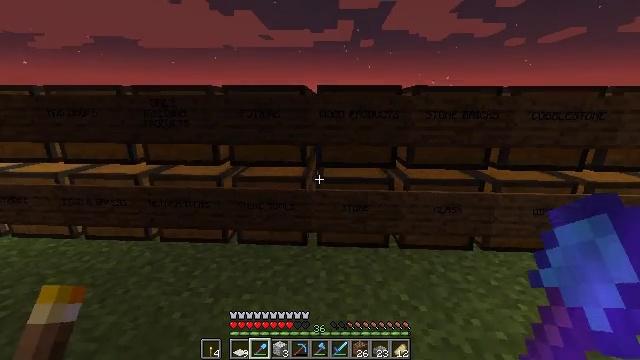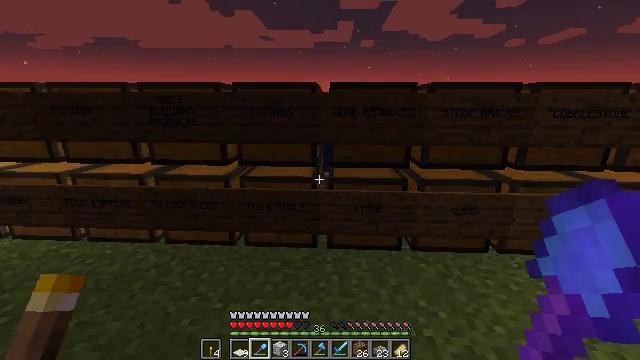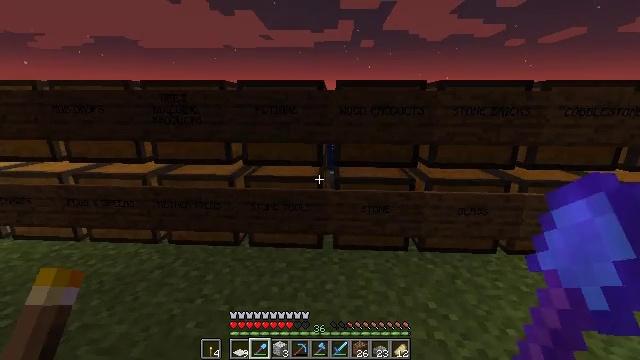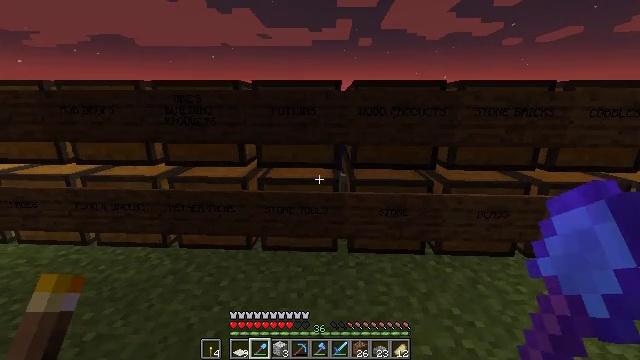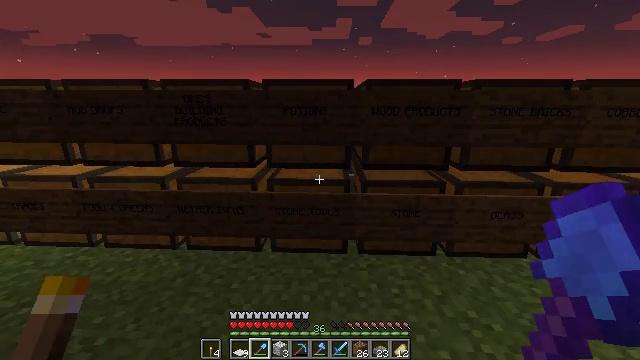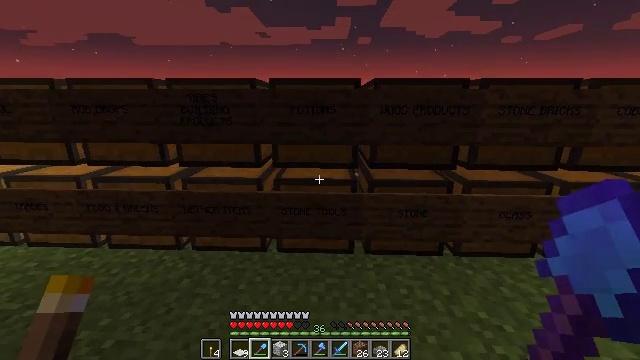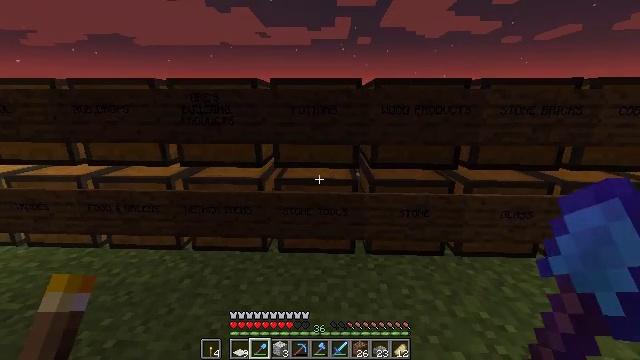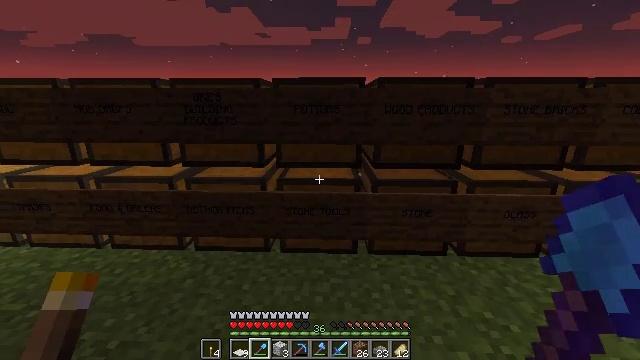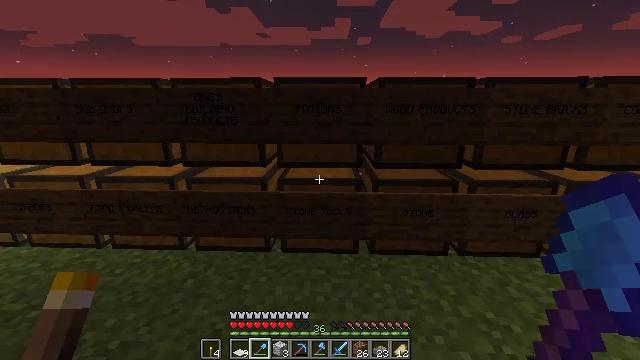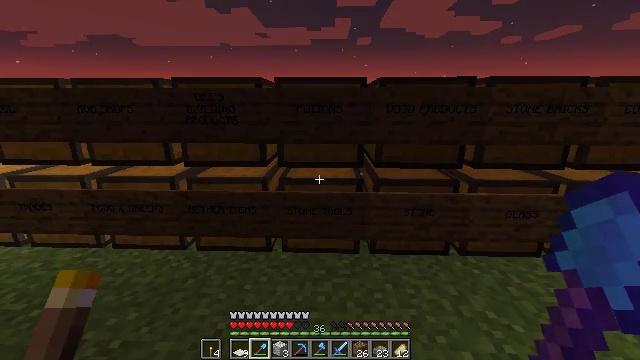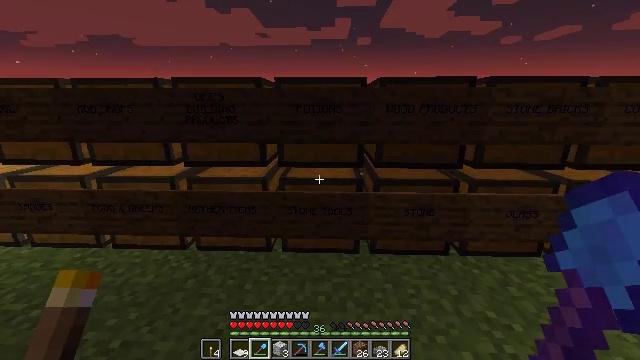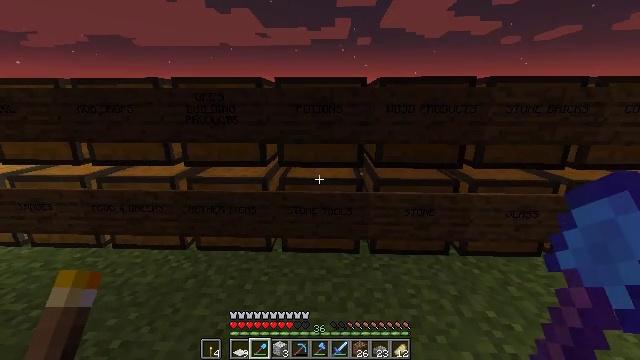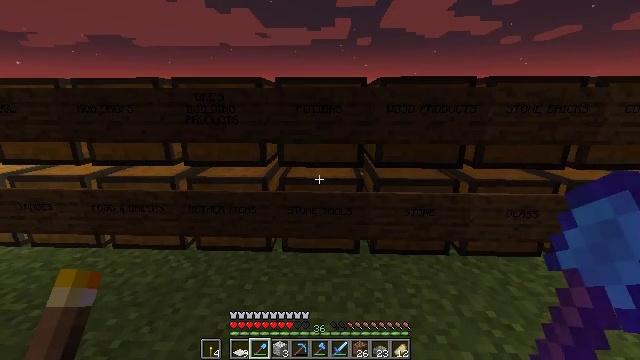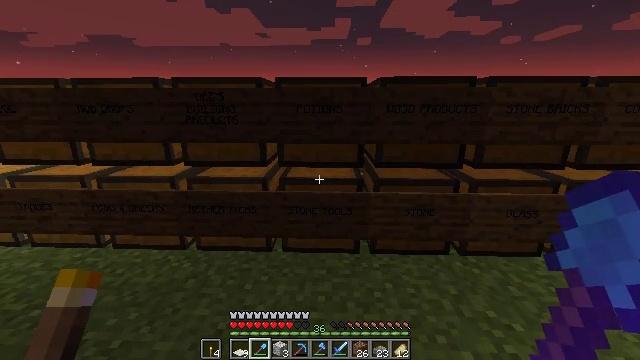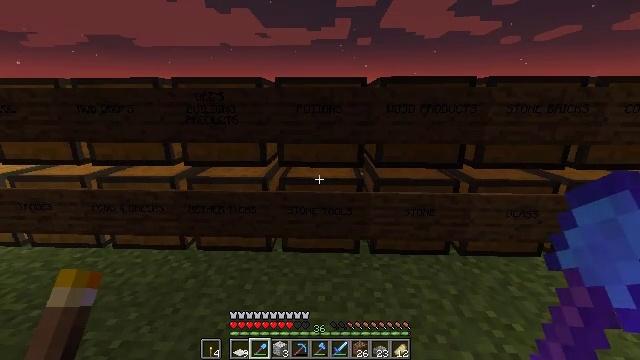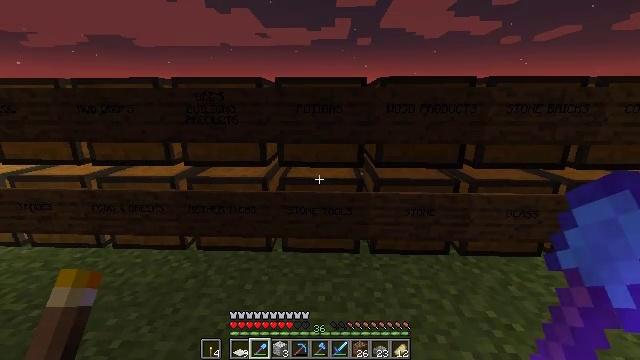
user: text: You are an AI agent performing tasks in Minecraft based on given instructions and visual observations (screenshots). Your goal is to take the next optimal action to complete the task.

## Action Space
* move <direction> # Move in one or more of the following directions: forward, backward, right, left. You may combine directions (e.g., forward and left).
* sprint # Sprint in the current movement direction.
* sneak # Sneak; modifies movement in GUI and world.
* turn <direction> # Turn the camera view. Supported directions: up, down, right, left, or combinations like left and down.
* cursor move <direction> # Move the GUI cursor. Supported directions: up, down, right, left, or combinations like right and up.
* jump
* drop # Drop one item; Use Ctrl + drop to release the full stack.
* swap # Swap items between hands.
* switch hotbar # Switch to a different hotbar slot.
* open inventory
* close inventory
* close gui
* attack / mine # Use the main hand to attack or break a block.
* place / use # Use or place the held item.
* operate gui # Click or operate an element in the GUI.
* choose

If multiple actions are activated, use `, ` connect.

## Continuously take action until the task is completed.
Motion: motion action
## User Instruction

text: Remove a stone shovel from the inventory.
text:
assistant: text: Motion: move forward and move left
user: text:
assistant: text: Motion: move left
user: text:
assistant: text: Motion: no_op
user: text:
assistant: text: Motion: no_op
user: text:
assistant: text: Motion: no_op
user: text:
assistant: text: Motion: no_op
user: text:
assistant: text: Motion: no_op
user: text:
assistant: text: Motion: no_op
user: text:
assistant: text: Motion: no_op
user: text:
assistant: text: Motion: no_op
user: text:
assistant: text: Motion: no_op
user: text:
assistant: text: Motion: no_op
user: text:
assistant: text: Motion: no_op
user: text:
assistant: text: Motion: no_op
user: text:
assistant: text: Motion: no_op
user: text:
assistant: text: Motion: no_op
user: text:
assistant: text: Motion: no_op
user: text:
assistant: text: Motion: no_op
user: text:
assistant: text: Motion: no_op
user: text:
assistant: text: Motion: no_op
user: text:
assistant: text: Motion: no_op
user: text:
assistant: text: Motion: no_op
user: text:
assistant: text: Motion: no_op
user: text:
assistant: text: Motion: use / place
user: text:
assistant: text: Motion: use / place
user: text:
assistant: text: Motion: use / place
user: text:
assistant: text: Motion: no_op
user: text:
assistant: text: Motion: no_op
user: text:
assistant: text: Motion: no_op
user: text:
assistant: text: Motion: no_op